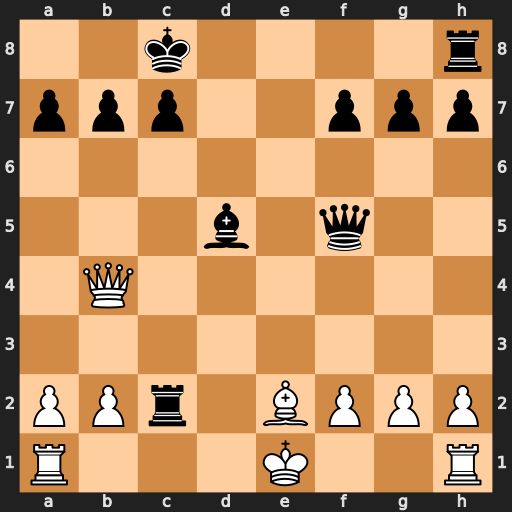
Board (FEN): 2k4r/ppp2ppp/8/3b1q2/1Q6/8/PPr1BPPP/R3K2R
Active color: w
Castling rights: KQ
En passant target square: -
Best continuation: Bg4 Re8+ Kd1 Be6 Bxf5